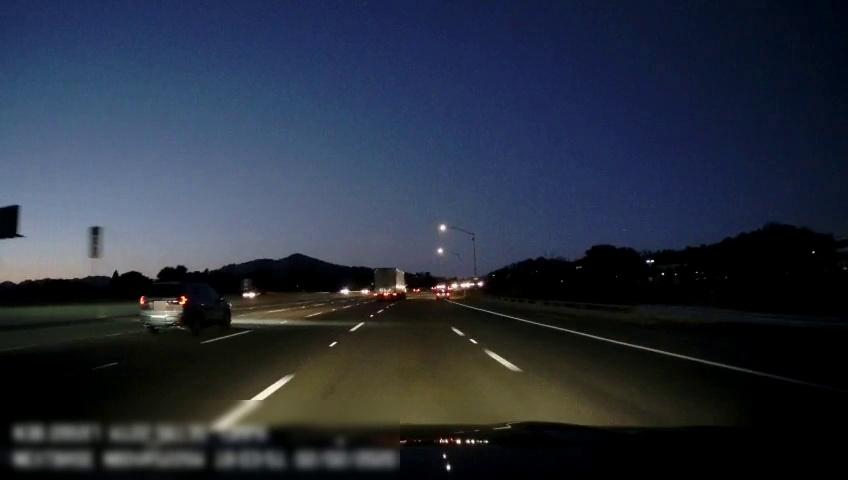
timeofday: Dusk/Dawn/Twilight
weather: Other
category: Drivable Space
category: Vehicles | Car
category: Vehicles | SUV
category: Vehicles | SUV
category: Vehicles | Truck
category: Lanes | Alternate Lane
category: Lanes | Alternate Lane
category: Lanes | Alternate Lane
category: Lanes | Alternate Lane
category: Lanes | Alternate Lane
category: Lanes | Alternate Lane
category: Traffic | Signs